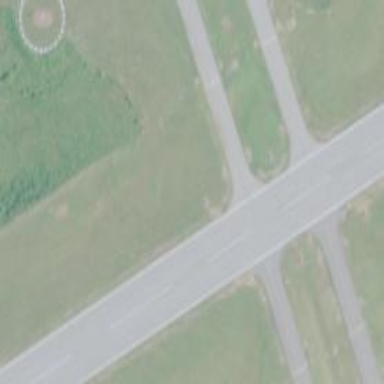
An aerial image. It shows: Image of taxiway at airport.